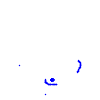
Particle: proton